Question: I have 2 basic ideas how to execute my designing, my question is which is better will give me more freedom with animations fiddling in CSS and so on later on.

That would be a navigation menu and hovering over one of them would make it bigger.
---
2 ideas:
1. CSS clip-path: polygon tool. The problem with this thing is support on IE and older Firefox
2. Just create this 'puzzle' piece in Illustrator. It probably would be harder to fiddle in CSS with this thing. Each piece would have to be in different colour so I would have to create a lot of images.
---
PS. I'll appreciate any other tips/hints when it comes to executing something like that
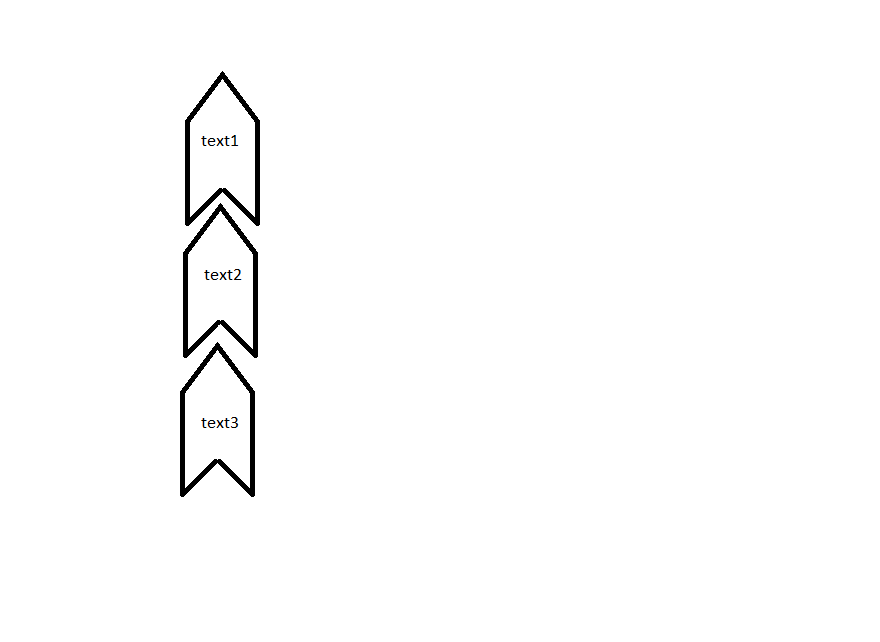
Answer: I would recommend using <URL> pseudo-elements with the skew transform to achieve this shape, without the need for clipping paths, images, or vector graphics.
# Working Example:
'''
ul,
li {
margin: 0;
padding: 0;
list-style: none;
}
ul {
margin: 50px;
}
li a {
display: block;
width: 75px;
height: 125px;
line-height: 100px;
text-align: center;
position: relative;
margin-bottom: 10px;
color: white;
text-decoration: none;
}
li a:before,
li a:after {
content: '';
display: block;
width: 50%;
height: 100%;
background: grey;
position: absolute;
top: 0;
z-index: -1;
border: 1px solid black;
-webkit-box-sizing: border-box;
-moz-box-sizing: border-box;
box-sizing: border-box;
}
li a:before {
left: 0;
border-right: 0;
-webkit-transform: skewY(-45deg);
-moz-transform: skewY(-45deg);
-ms-transform: skewY(-45deg);
-o-transform: skewY(-45deg);
transform: skewY(-45deg);
}
li a:after {
right: 0;
border-left: 0;
-webkit-transform: skewY(45deg);
-moz-transform: skewY(45deg);
-ms-transform: skewY(45deg);
-o-transform: skewY(45deg);
transform: skewY(45deg);
}
'''
'''
<ul>
<li>
<a href="#">text1</a>
</li>
<li>
<a href="#">text2</a>
</li>
<li>
<a href="#">text3</a>
</li>
</ul>
'''